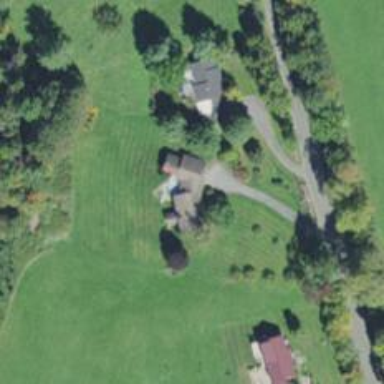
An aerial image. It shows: Simple and straightforward house.